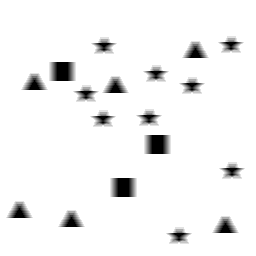
Squares: 3
Triangles: 6
Stars: 9
Total shapes: 18